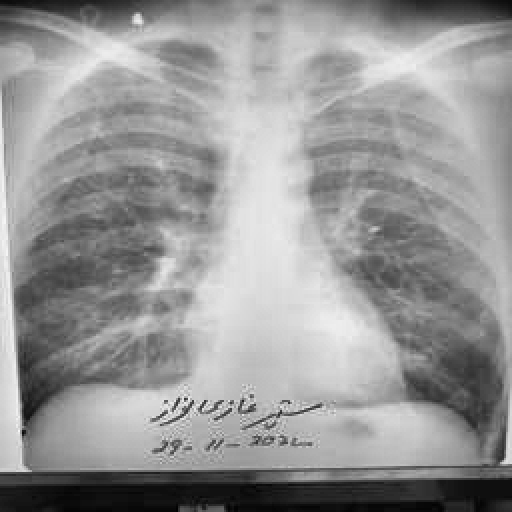
Finding: TUBERCULOSIS